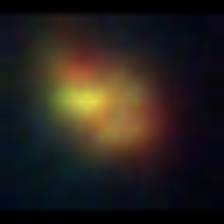
Taxon: NanoPlankton
Group: Other